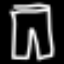
Label: pants